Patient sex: M
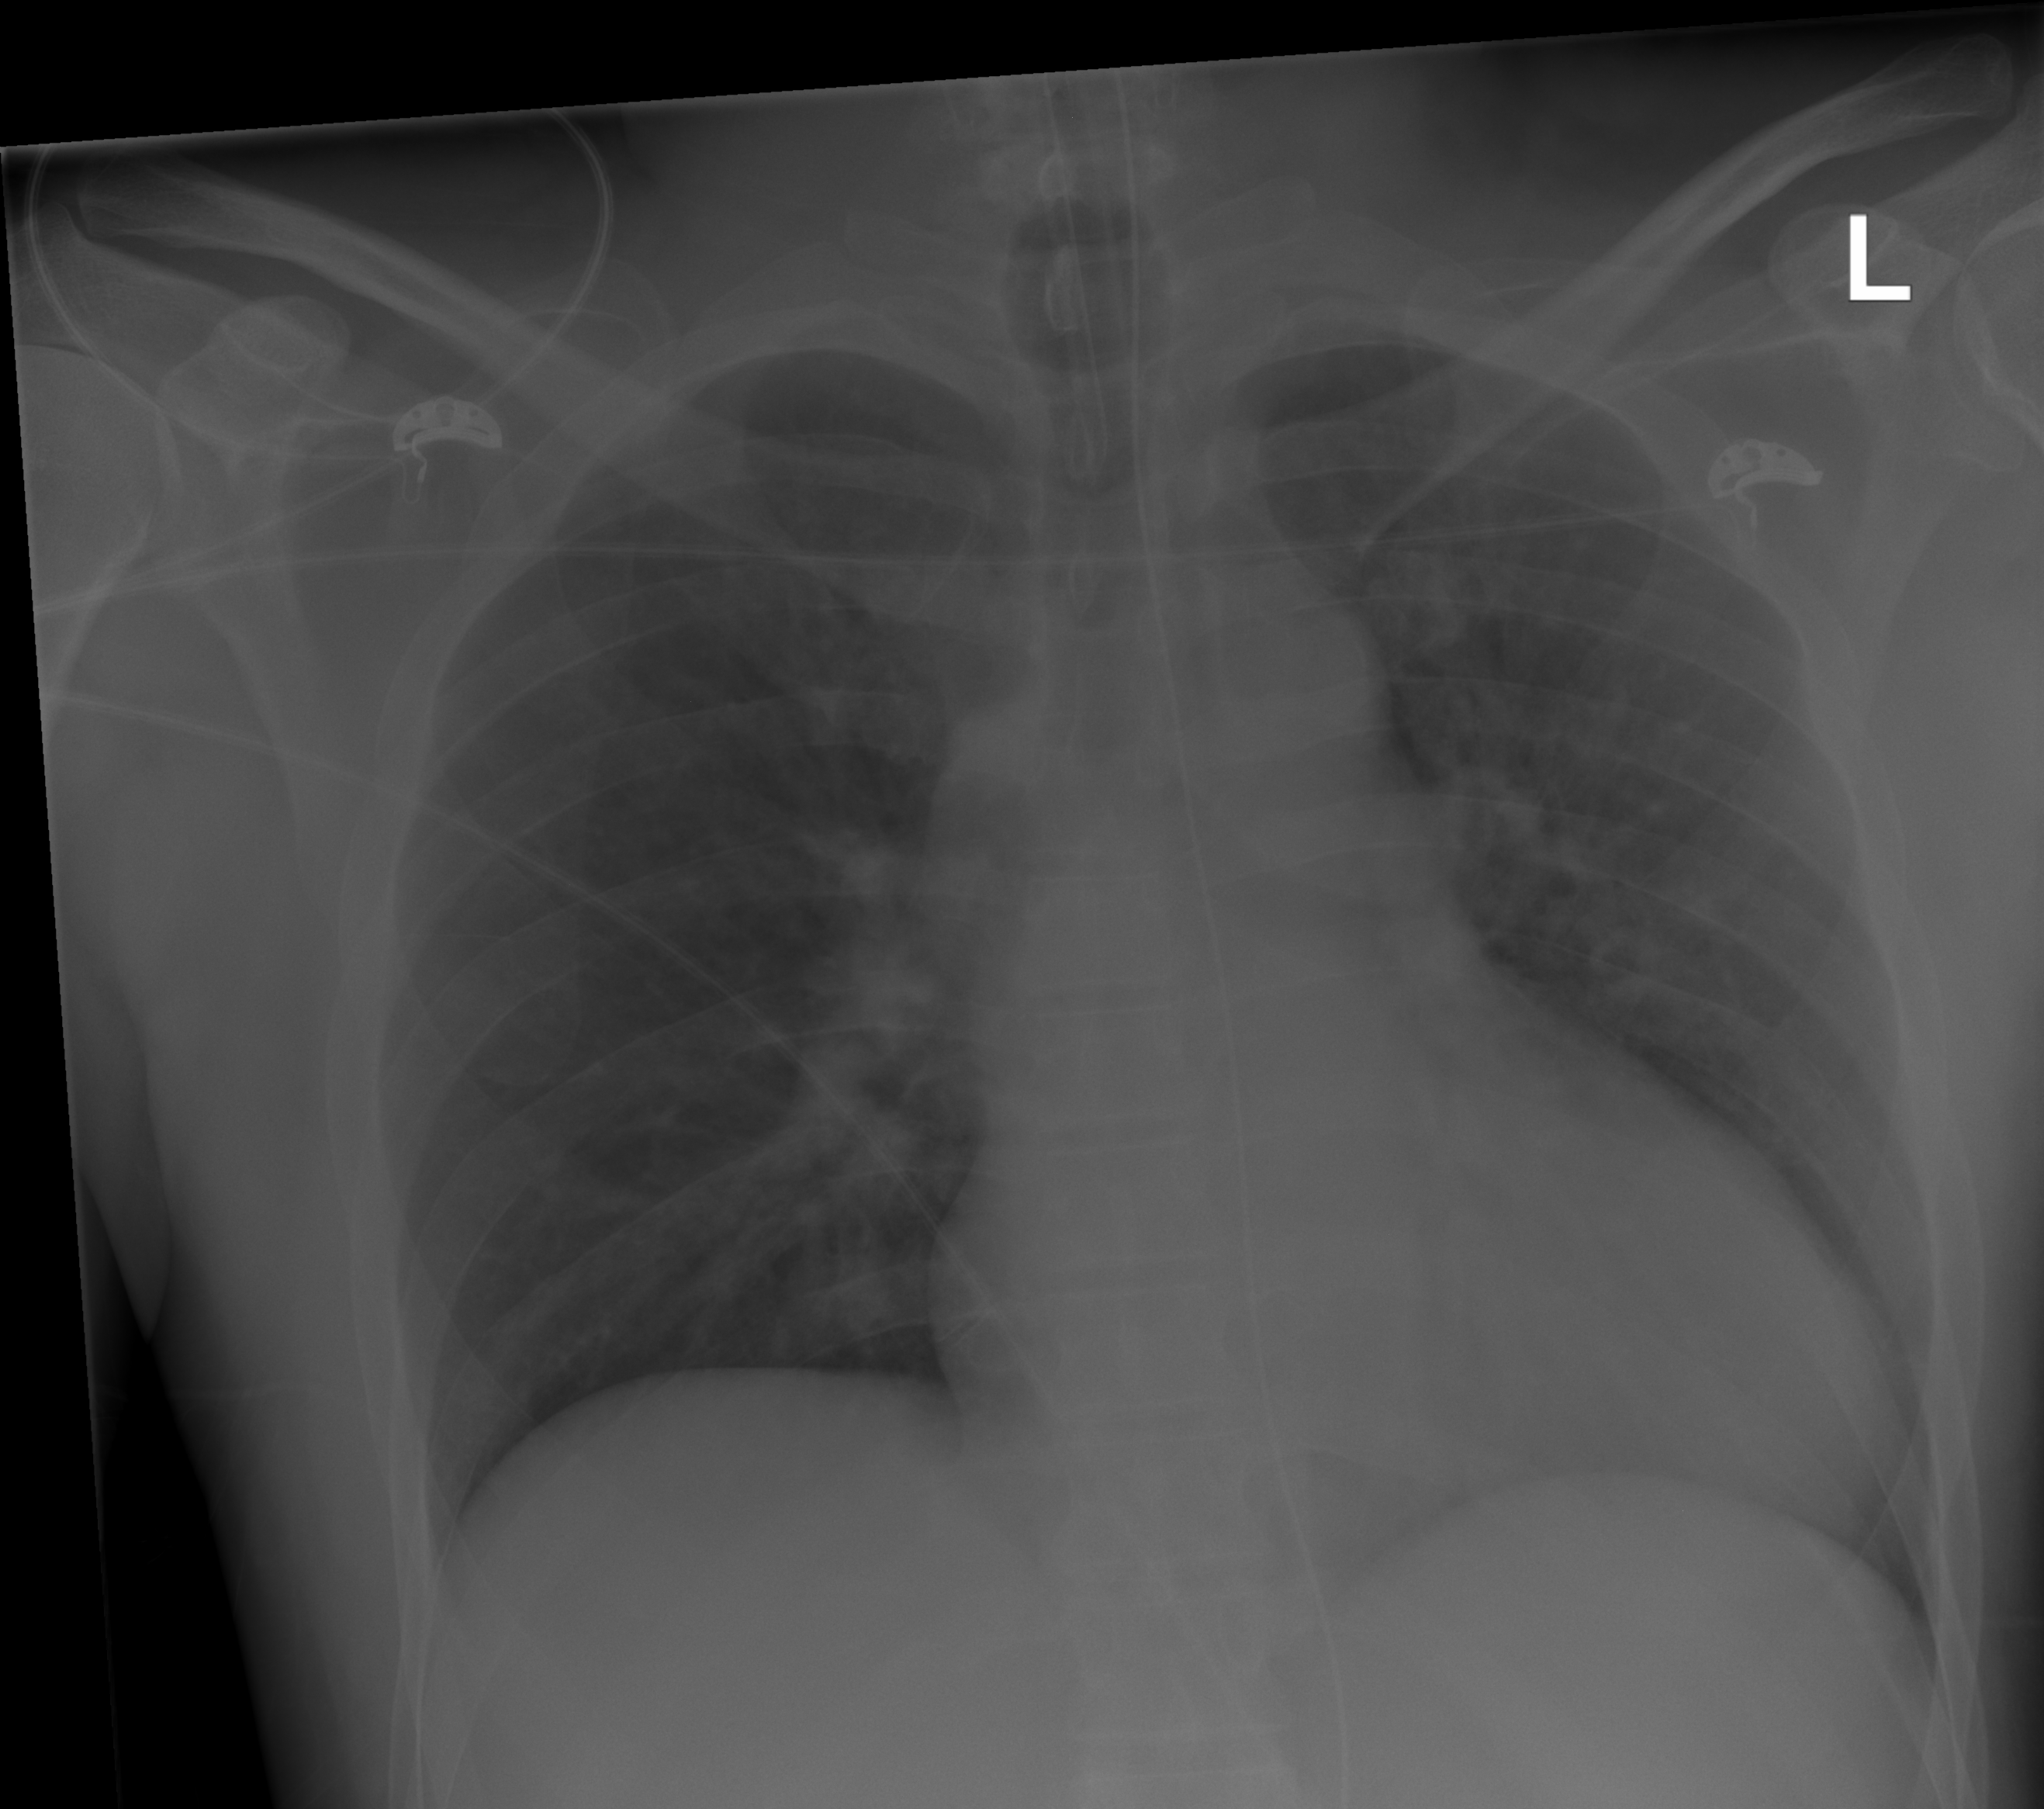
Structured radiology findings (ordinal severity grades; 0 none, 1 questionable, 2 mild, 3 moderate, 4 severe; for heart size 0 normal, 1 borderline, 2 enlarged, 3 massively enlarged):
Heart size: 2
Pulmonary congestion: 2
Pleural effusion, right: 0
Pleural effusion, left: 0
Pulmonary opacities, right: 0
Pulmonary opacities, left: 0
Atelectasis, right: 0
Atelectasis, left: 0